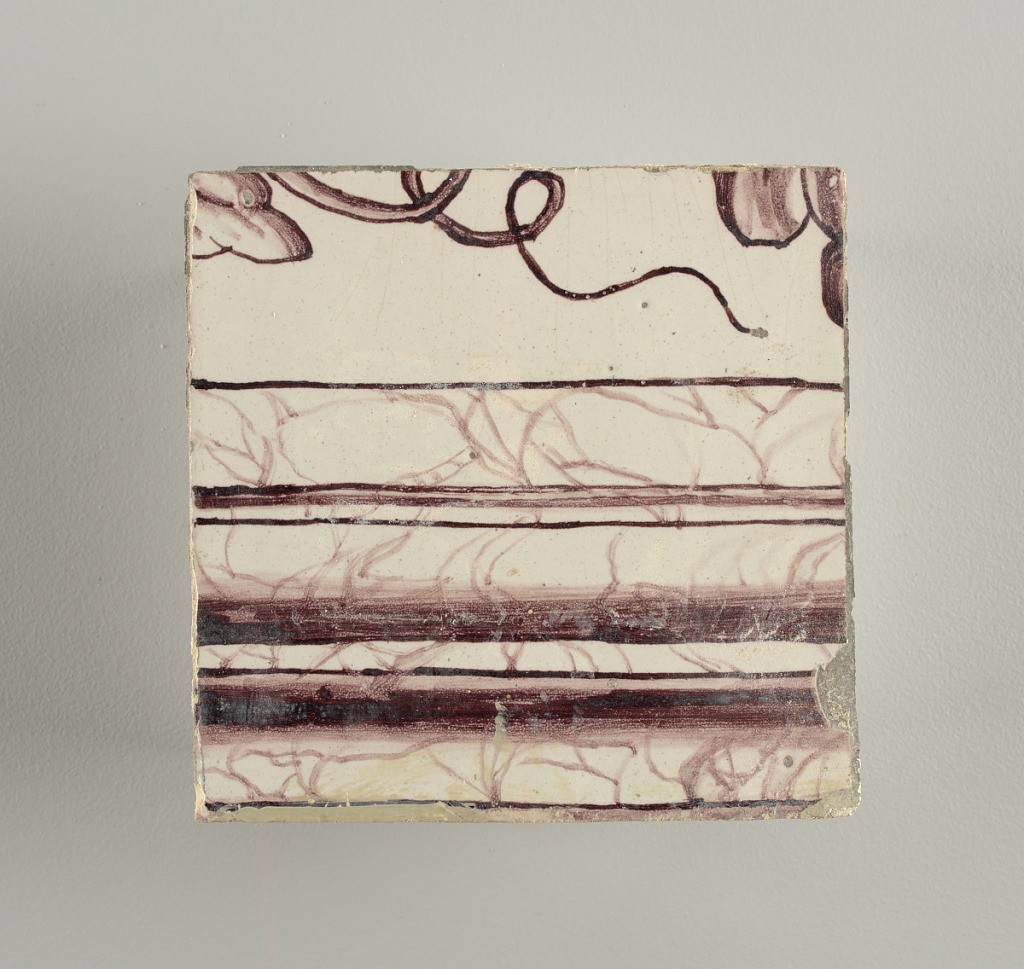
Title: Wall facing
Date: ca. 1725
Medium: tin-glazed earthenware, underglaze
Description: Running design for a frieze or a dado, composed of scrolls of foliage and strapwork, and four repeating motifs--a seated woman in a small upright oval medallion, a putto seated on a rocailled base, and strapwork in axial pattern.  The various panels, A to F, show various repeats of the same design, all being five tiles high and a varying number of tiles wide.